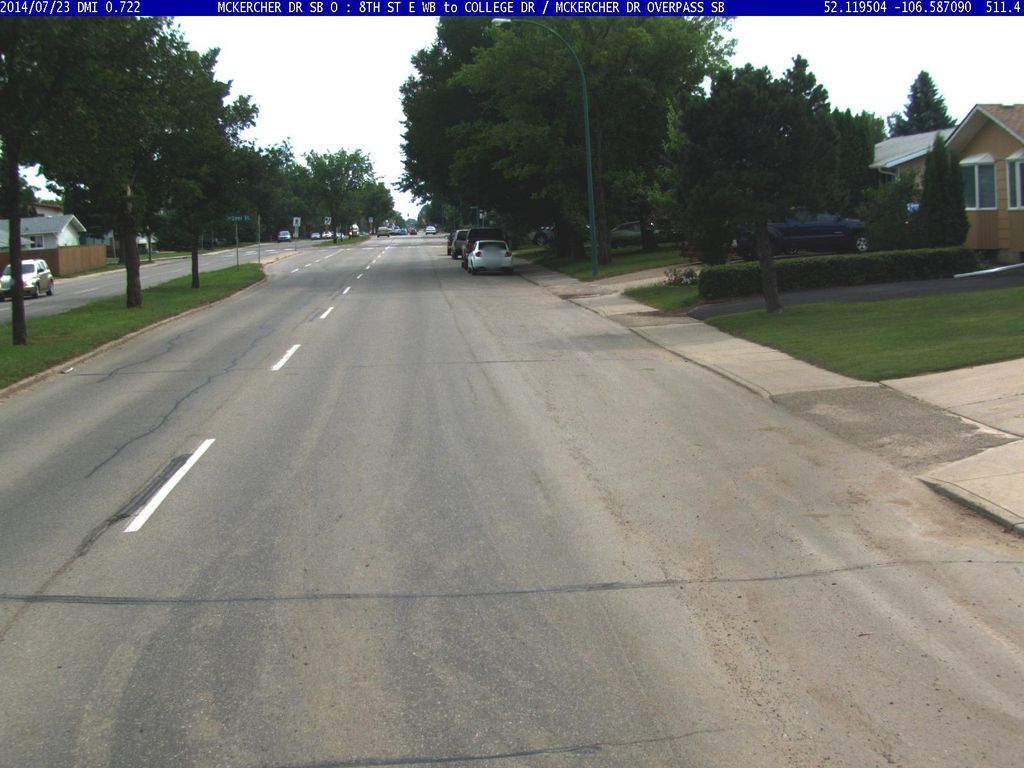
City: saskatoon